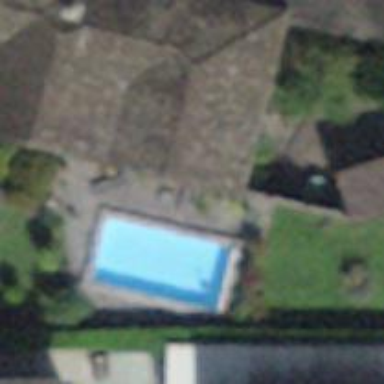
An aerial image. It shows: Detached building.